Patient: sex F, age 76
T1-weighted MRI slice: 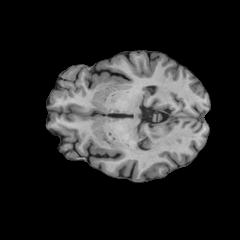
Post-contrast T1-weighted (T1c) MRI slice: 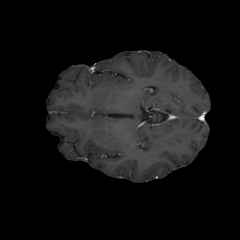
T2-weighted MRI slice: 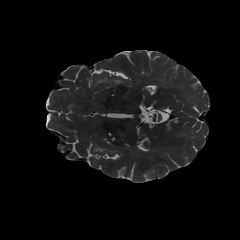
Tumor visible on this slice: no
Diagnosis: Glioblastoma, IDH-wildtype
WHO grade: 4